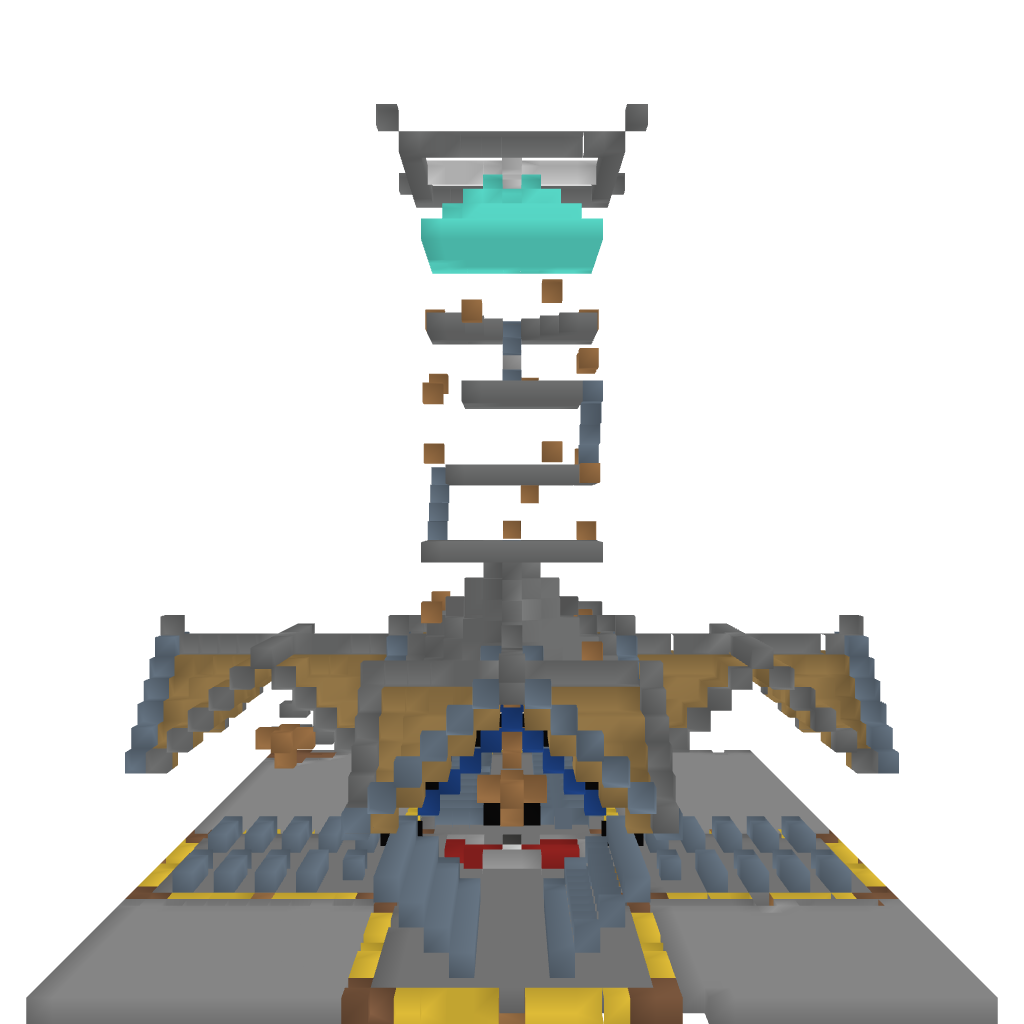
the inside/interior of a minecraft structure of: A simplistic church